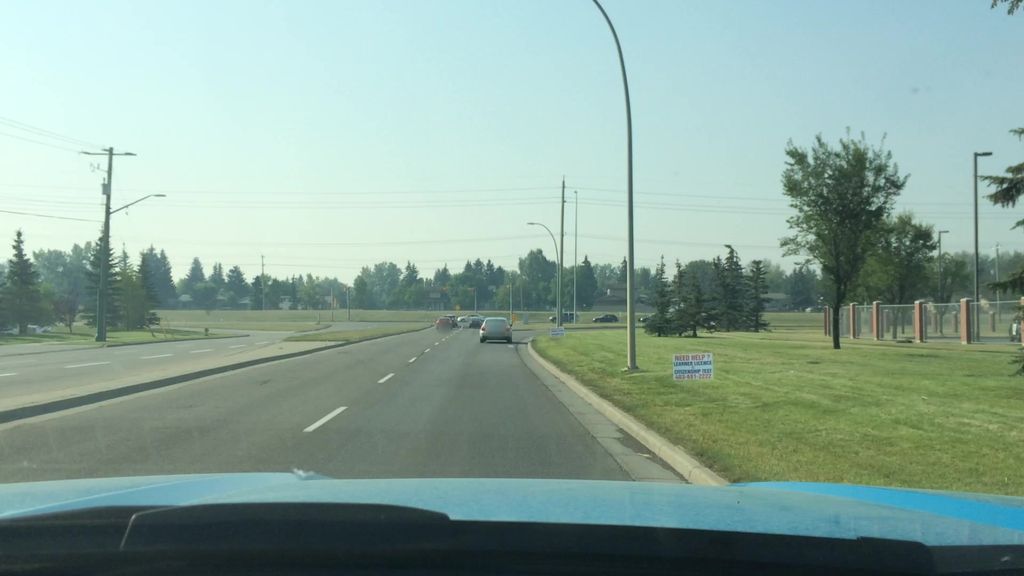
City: calgary